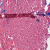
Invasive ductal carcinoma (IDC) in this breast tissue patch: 1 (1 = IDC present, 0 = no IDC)